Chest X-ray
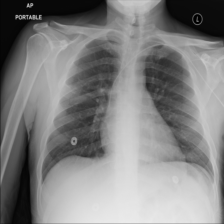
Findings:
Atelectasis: negative
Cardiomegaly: negative
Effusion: negative
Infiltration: negative
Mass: negative
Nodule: negative
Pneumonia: negative
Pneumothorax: negative
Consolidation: negative
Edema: negative
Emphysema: negative
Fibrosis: negative
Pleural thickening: negative
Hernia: negative